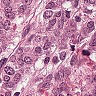
Metastatic tissue present: yes